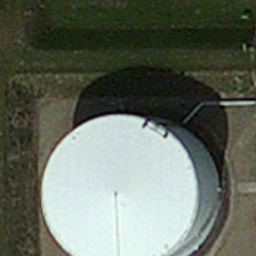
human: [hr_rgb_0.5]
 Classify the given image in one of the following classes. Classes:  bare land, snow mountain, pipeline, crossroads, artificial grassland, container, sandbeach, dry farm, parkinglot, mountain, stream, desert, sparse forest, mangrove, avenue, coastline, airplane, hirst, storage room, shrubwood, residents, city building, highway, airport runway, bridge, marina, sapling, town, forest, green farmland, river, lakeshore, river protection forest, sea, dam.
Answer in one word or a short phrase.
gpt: storage room